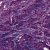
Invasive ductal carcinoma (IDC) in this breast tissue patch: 1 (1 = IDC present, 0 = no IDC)